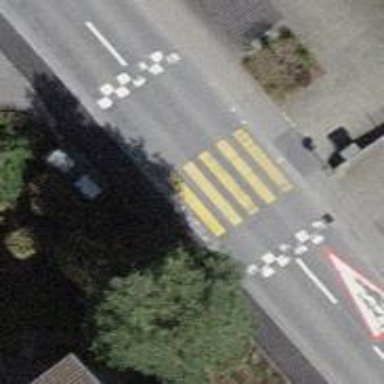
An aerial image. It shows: Uncontrolled zebra crossing with notable zebra markings.